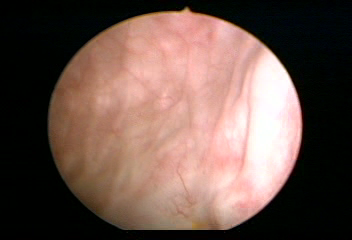
Modality: WLC
Class: Normal mucosa
Bladder cancer association: No